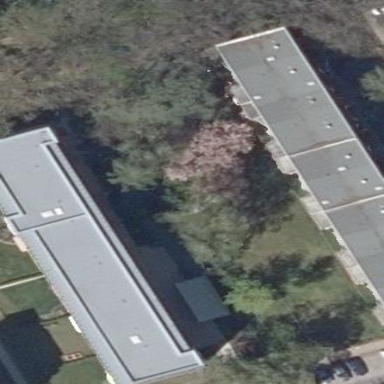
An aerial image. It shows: Apartment building with flat roof.